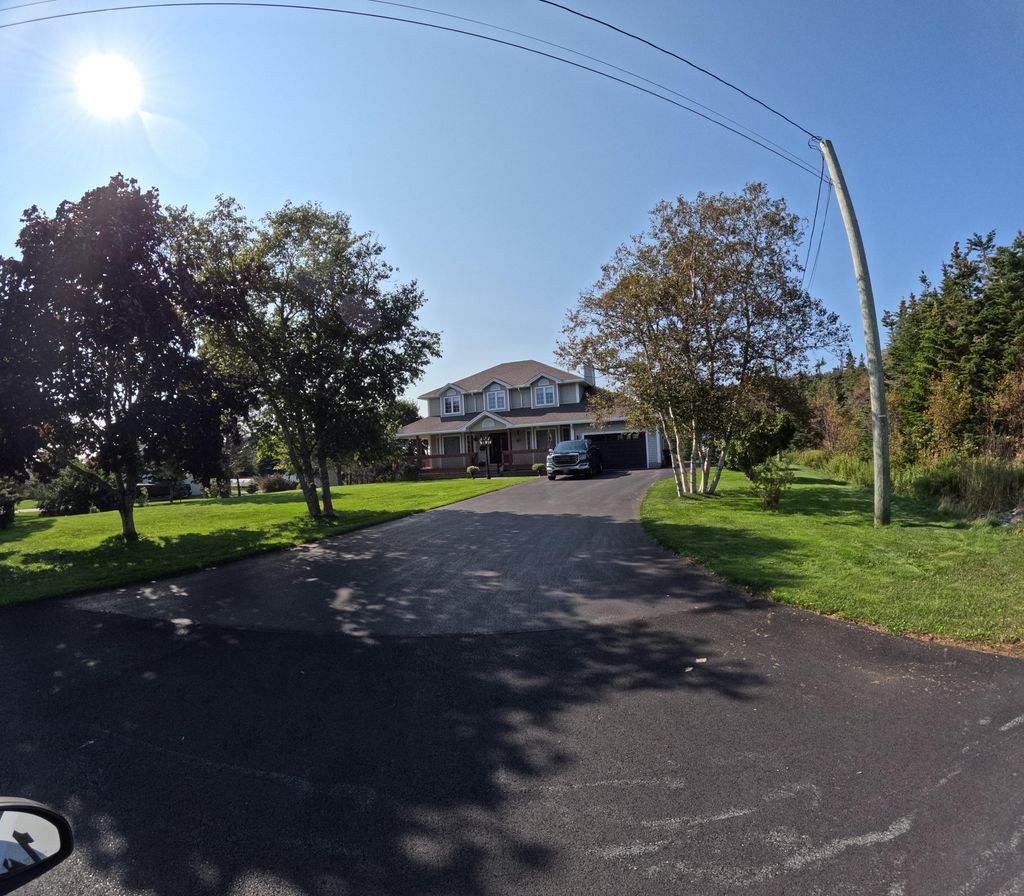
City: st_johns